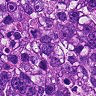
Metastatic tissue present: yes